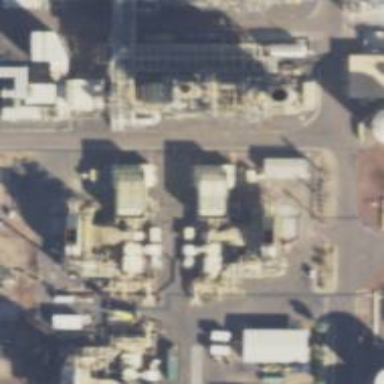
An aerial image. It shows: Gas-powered generator of the combined cycle type.